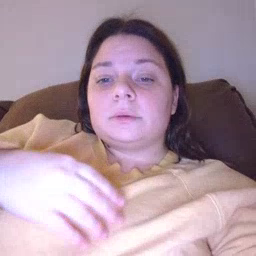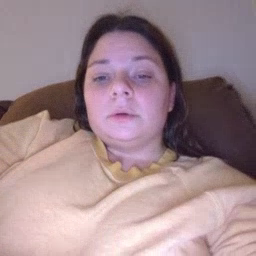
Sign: nap